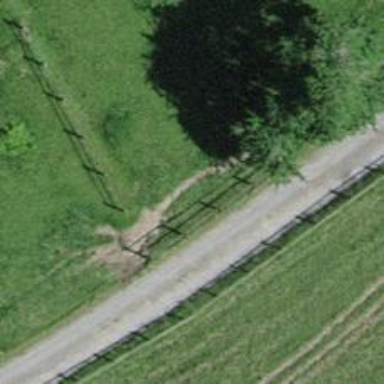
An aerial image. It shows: Track with grade1 tracktype.